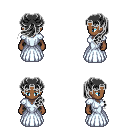
a pixel art fantasy rpg character, female body template, human, dark skin, underdress, teal pants, gray princess hairstyle, black slippers, four views (front, back, left, right), 2x2 character sprite sheet, small pixel art, hard edges, no anti-aliasing